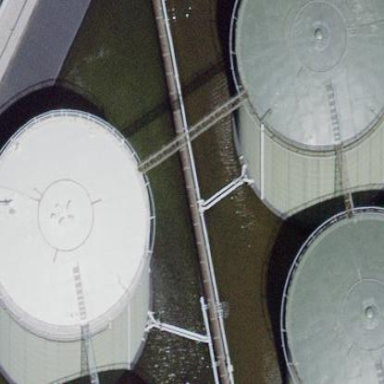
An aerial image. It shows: Storage tank with man-made structure.